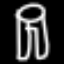
Label: pants